三年级 · 度量几何学
湿地公园草坪上插有一块保护小草的提示牌 (如图), 这块牌子的面积是多少平方厘米? 合多少平方分米？

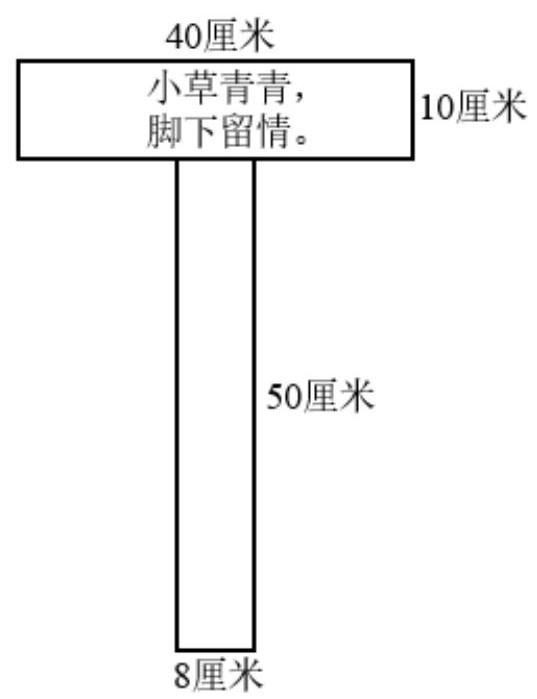
答案: 解800 平方厘米；合 8 平方分米

【分析】 根据图示, 这块牌子是由两个长方形拼成, 根据“长方形面积 $=$ 长 $\times$ 宽”, 分别计算出两个长方形的面积, 再相加就是这块牌子的面积, 要将平方厘米化成平方分米, 它们之间的进率是 100 , 小单位化大单位除以进率，据此解答。

【详解】 $40 \times 10+50 \times 8$

$=400+400$

$=800($ 平方厘米 $)$

800 平方厘米 $=8$ 平方分米

答：这块牌子的面积是 800 平方厘米，合 8 平方分米。

【点睛】本题考查了长方形的面积计算及单位换算知识，结合图示分析解答即可。